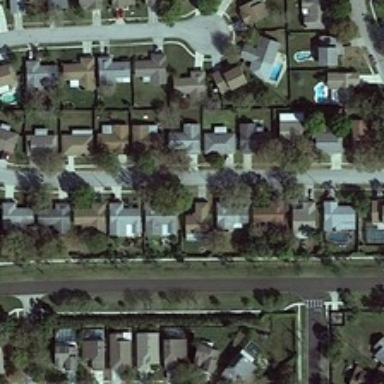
Many buildings and green trees are in a dense residential area .